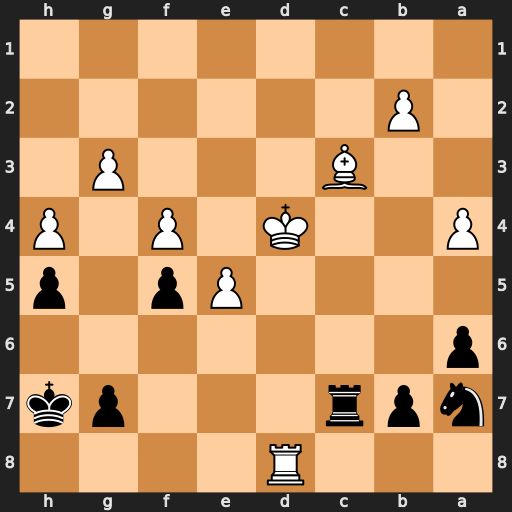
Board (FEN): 3R4/npr3pk/p7/4Pp1p/P2K1P1P/2B3P1/1P6/8
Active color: b
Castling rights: -
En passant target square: -
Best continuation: Nc6+ Kd5 Nxd8